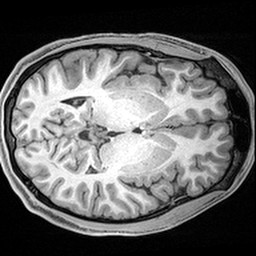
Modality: T1w
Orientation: axial
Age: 20
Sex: male
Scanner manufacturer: siemens
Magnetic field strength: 3 T
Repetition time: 2.4 s
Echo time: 0.0022 s